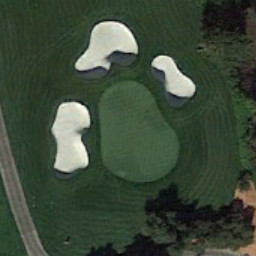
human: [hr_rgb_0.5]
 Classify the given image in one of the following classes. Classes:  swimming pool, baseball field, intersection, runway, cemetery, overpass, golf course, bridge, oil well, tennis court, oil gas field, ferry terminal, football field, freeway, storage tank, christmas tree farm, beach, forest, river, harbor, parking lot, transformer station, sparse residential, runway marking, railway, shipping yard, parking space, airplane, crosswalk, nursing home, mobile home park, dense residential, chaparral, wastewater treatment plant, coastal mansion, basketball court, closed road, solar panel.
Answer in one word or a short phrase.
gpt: golf course